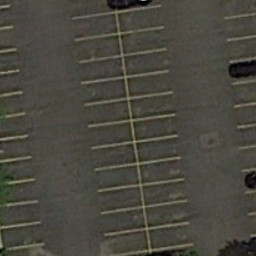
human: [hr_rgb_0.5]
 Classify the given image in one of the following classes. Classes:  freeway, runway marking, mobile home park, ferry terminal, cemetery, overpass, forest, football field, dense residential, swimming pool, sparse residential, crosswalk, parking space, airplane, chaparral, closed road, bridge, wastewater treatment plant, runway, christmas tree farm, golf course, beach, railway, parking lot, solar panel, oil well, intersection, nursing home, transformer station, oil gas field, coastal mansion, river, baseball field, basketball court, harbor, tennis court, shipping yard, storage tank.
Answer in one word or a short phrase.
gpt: parking space